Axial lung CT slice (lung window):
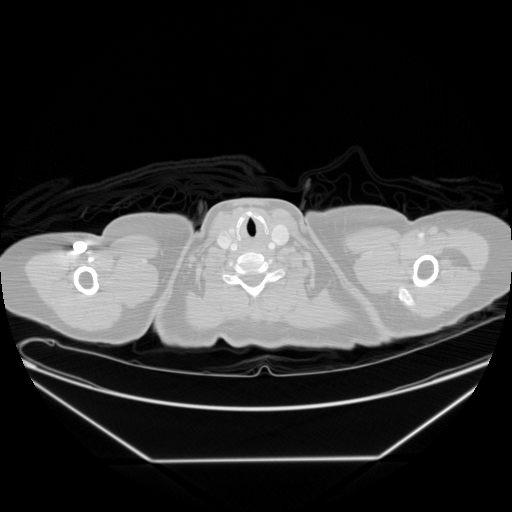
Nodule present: no